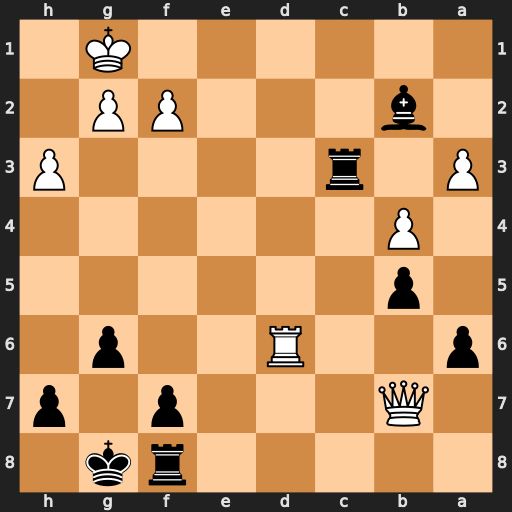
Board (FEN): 5rk1/1Q3p1p/p2R2p1/1p6/1P6/P1r4P/1b3PP1/6K1
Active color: b
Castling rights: -
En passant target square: -
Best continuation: Rc1+ Kh2 Be5+ g3 Bxd6